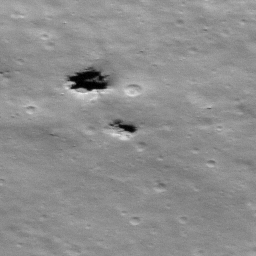
Pit: Stevinus 14b
Host crater: Stevinus
Host type: impact_melt
Lunar coordinates: latitude -32.164, longitude 54.712